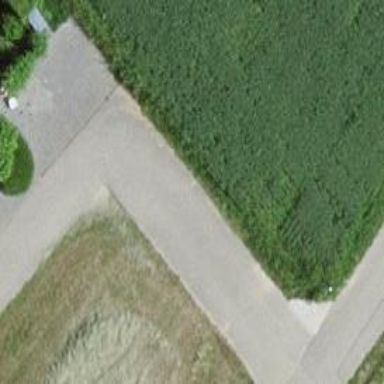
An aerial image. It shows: Paved residential road.